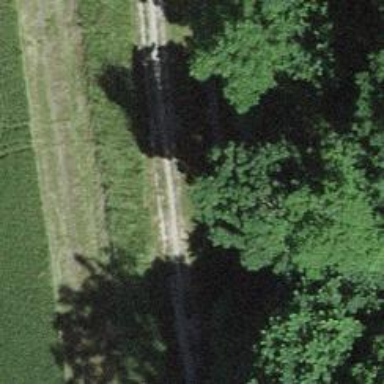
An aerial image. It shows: Unpaved footway with embankment.